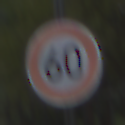
Verkehrszeichen: Geschwindigkeit60
Umgebung: Outdoor, Urban
Tageszeit: MorningAfternoon
Wetter: Overcast
Licht: Natural
Jahreszeit: NotSpecified
Kontrast: LowContrast